Field crop: tomato
Growth stage: 1
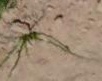
Species: cyperus